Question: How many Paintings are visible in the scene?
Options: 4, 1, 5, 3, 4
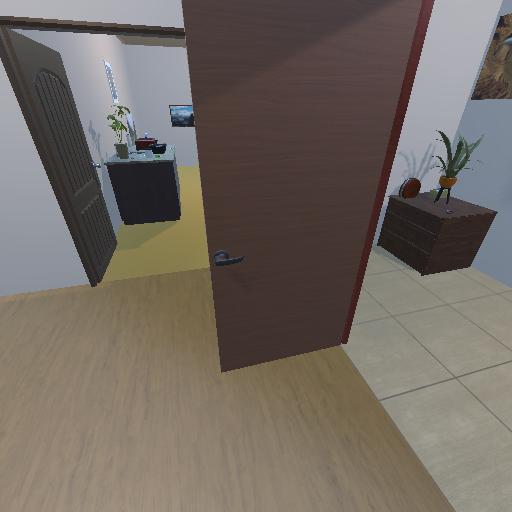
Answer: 4